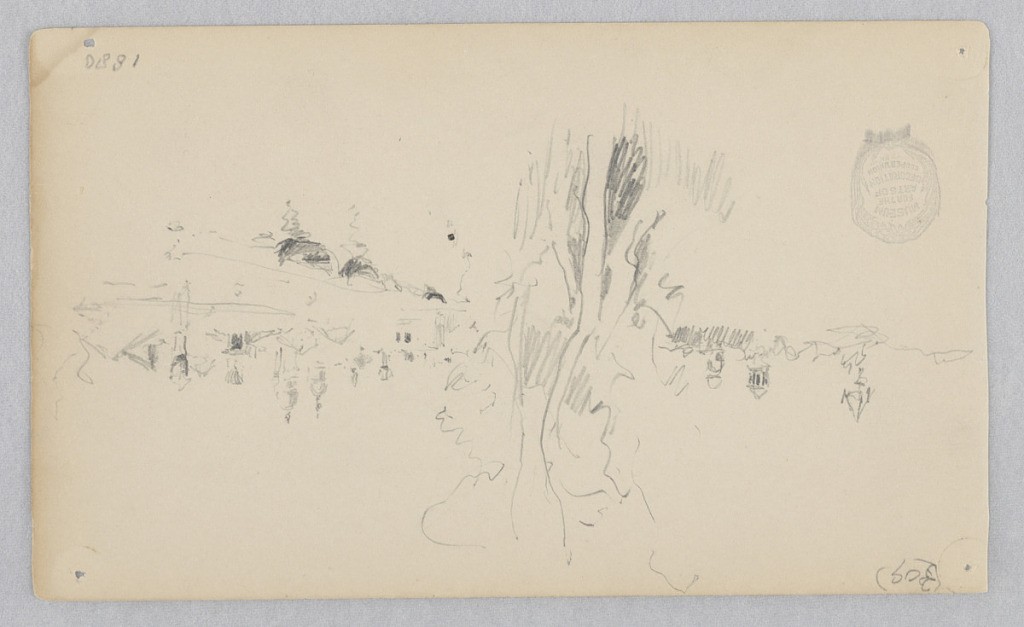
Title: View of Venice, Italy
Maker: Robert Frederick Blum, American, 1857–1903
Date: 1880
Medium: Graphite on wove paper
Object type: Drawing
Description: Sketch of  the Grand Canal in Venice.